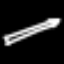
Label: pencil